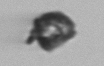
Label: detritus_transparent